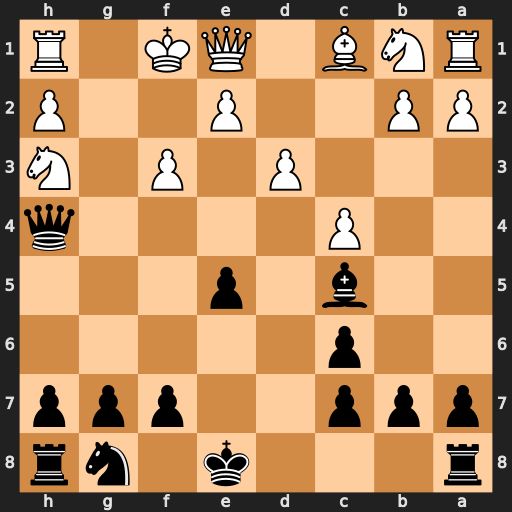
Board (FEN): r3k1nr/ppp2ppp/2p5/2b1p3/2P4q/3P1P1N/PP2P2P/RNB1QK1R
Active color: b
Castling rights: kq
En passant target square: -
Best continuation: Qxh3#